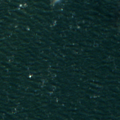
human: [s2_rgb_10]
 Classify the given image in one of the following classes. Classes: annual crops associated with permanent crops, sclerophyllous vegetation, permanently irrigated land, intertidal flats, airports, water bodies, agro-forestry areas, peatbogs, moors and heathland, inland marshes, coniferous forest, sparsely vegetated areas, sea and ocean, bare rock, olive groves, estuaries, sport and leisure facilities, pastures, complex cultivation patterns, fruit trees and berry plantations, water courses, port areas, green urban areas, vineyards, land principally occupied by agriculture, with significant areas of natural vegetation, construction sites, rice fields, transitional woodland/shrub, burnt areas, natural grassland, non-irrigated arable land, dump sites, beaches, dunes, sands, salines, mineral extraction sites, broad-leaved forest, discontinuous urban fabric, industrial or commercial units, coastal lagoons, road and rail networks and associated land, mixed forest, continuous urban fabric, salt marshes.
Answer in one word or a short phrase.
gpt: sea and ocean